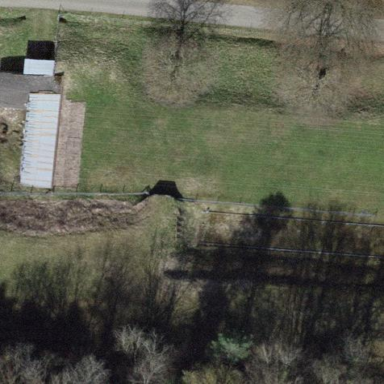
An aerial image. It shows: Shooting range on pitch.